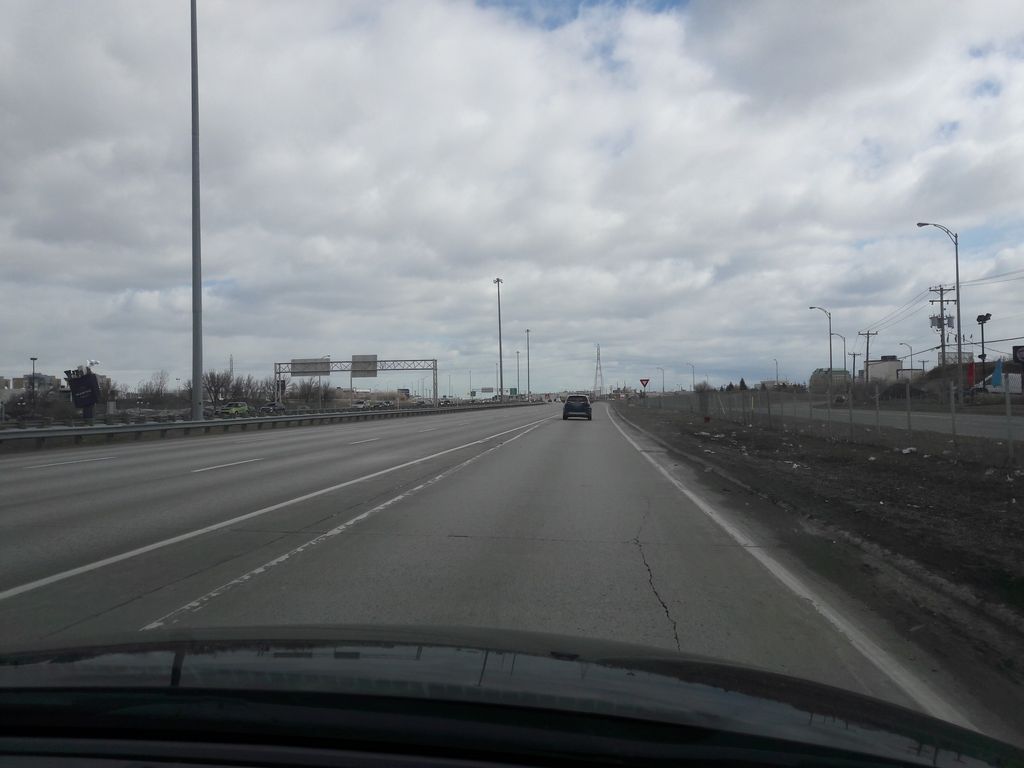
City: montreal